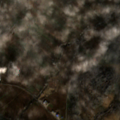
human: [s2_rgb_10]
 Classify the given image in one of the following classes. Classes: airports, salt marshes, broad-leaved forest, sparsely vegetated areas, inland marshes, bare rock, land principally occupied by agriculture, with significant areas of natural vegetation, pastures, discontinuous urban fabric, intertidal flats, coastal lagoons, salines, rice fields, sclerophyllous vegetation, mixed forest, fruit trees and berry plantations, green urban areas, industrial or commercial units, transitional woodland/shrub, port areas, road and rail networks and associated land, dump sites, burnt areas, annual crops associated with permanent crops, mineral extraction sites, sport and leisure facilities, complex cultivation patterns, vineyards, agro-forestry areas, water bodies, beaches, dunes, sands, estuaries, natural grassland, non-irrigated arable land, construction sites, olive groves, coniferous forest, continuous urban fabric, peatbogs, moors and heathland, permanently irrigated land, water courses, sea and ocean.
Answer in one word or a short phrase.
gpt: discontinuous urban fabric, non-irrigated arable land, land principally occupied by agriculture, with significant areas of natural vegetation, natural grassland, transitional woodland/shrub